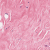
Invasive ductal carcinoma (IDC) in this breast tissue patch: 0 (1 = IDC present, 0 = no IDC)